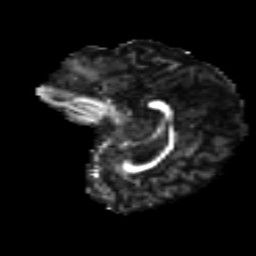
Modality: FA
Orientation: sagittal
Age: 12
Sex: female
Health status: ill
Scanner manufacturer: ge
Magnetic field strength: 3 T
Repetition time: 6.752 s
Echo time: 0.079 s